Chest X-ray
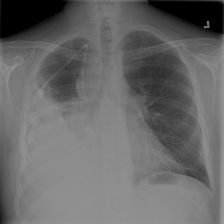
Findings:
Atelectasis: negative
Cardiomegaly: negative
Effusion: positive
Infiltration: negative
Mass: negative
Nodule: negative
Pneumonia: negative
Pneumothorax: negative
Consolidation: negative
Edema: negative
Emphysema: negative
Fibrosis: negative
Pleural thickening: negative
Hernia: negative